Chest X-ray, AP view. Patient: 81 years old, sex F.
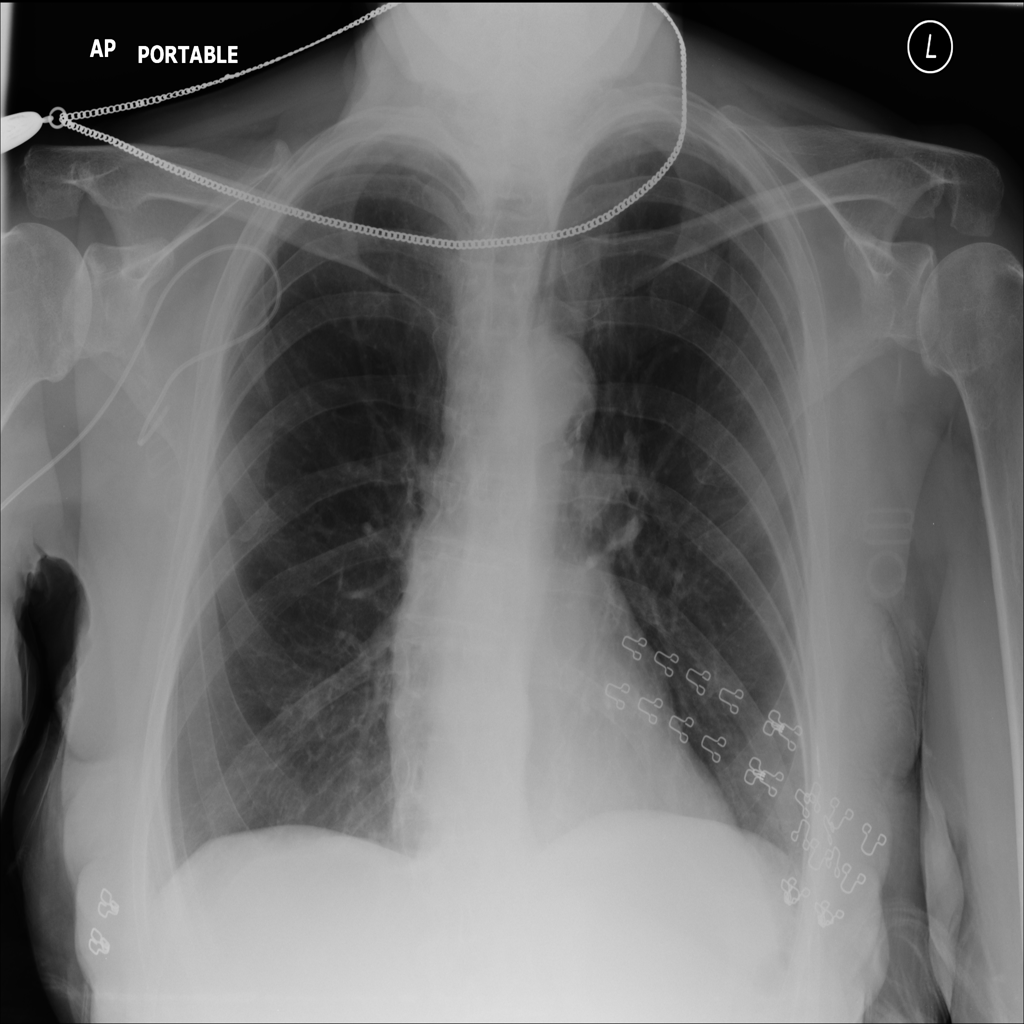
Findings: No Finding